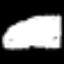
Label: squiggle